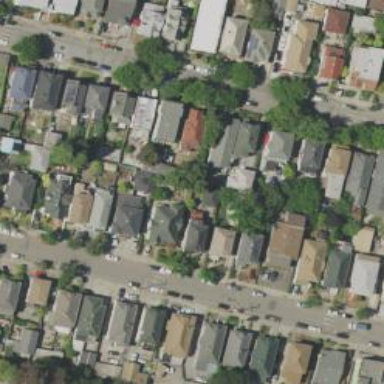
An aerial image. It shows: Neighborhood.